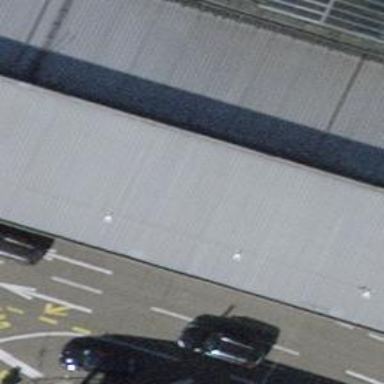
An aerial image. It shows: Metal steps on the road.